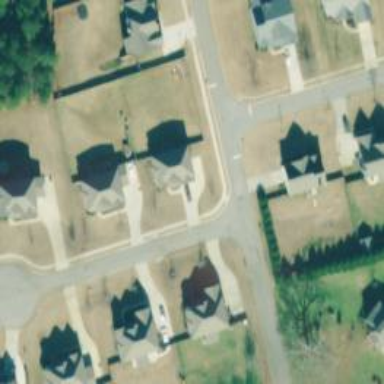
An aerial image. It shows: Residential road.